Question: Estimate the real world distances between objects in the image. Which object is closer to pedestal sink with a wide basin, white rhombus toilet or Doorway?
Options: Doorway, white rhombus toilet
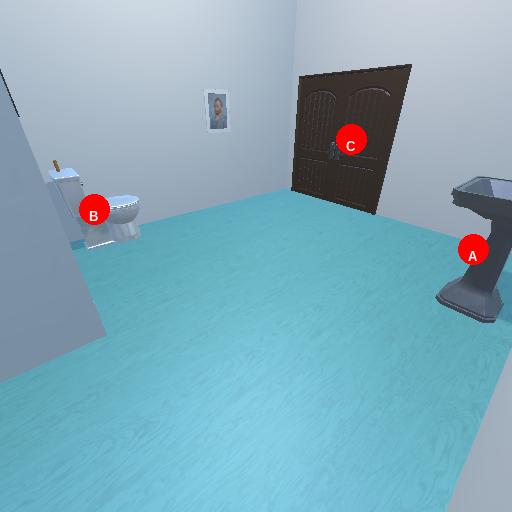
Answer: Doorway